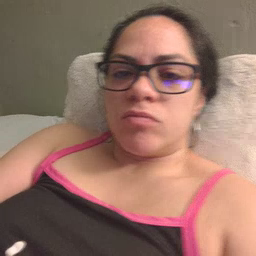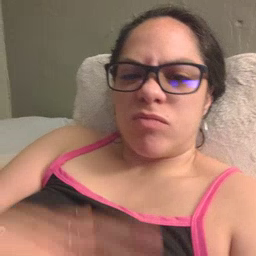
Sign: outside